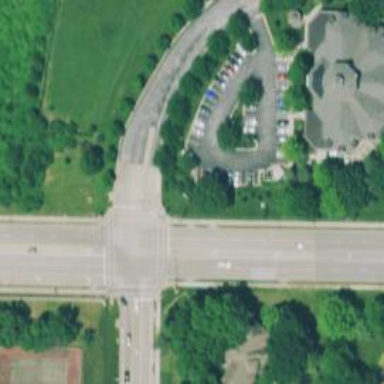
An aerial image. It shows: Solid stop line on the road marking.